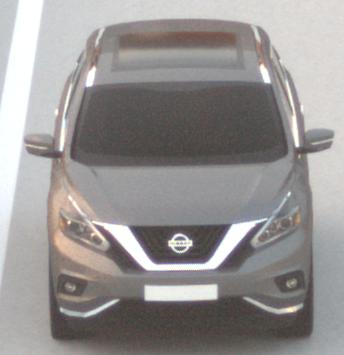
Make: Nissan
Model: Murano
Detailed model: Gen. 3 Z52
Model produced from: 2015
Doors: 5
Color: gray
Road condition: dry road
Daytime: dawn
Contrast: low contrast